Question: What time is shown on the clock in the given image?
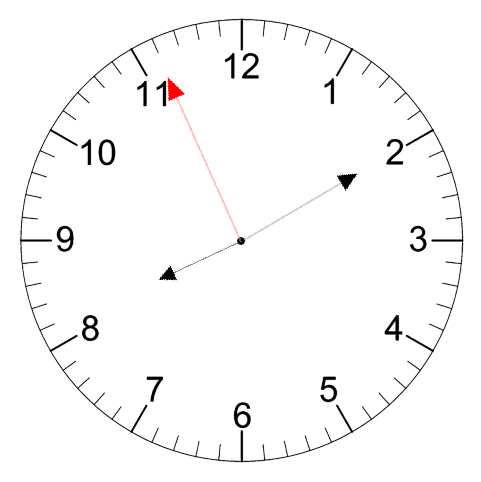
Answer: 08:09:56